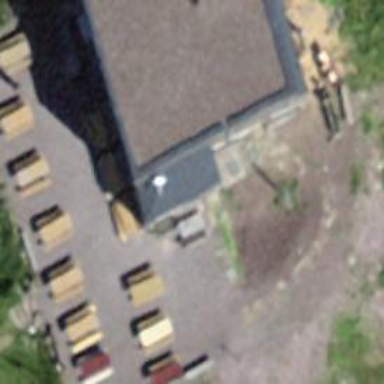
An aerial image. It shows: Outdoor seating area for leisure.